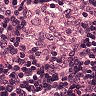
Metastatic tissue present: no